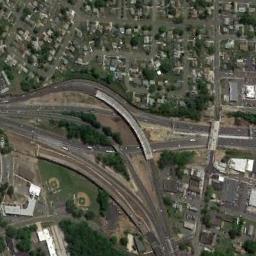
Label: overpass